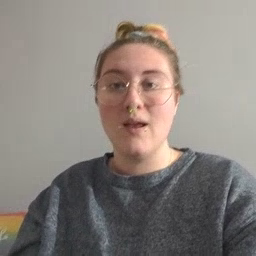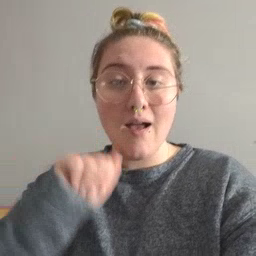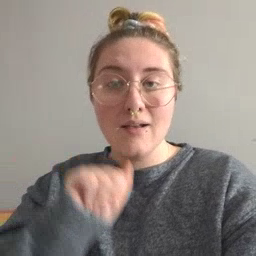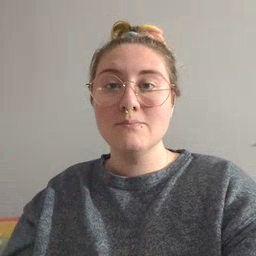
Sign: aunt